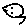
Label: bird